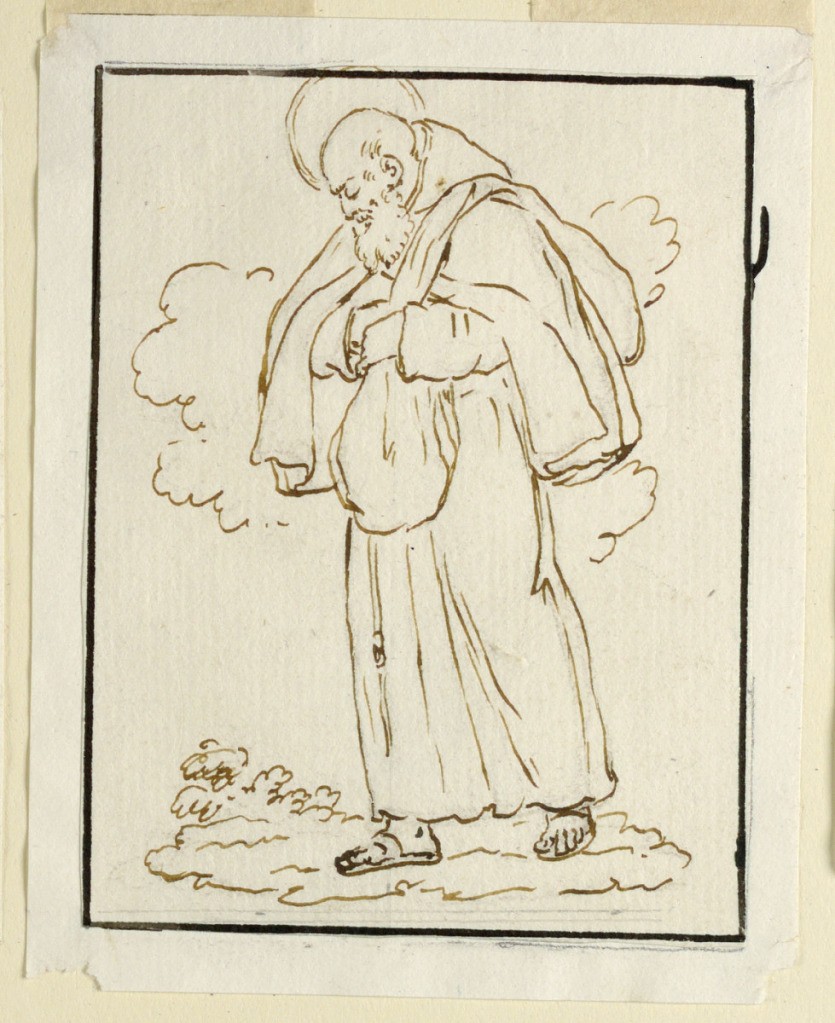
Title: Saint Felix of Cantalupe
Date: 1780–1810
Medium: Pen and ink on paper
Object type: Drawing
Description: Shown walking with his sack toward left. Framing ink line.